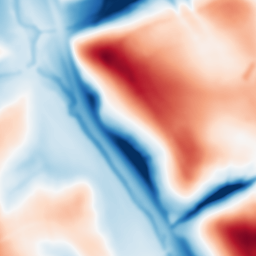
Category: multiscale
Decomposition family: dog_multiscale
Decomposition parameters: sigma_ratio: 1.6
n_scales: 6
base_sigma: 2
Upsampling method: lanczos
Upsampling parameters: scale: 8
Upsampling scale: 8